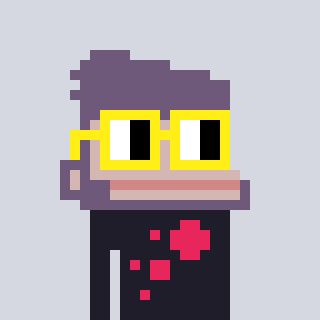
a pixel art character with square yellow glasses, a ape-shaped head and a grayscale-colored body on a cool background